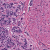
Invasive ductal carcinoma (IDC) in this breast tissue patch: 1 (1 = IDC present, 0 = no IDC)